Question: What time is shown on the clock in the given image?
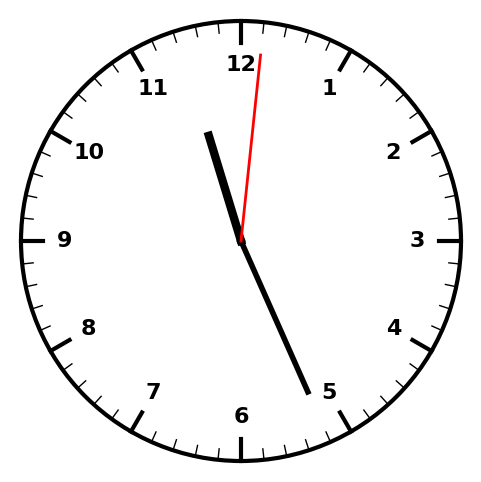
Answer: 11:26:01